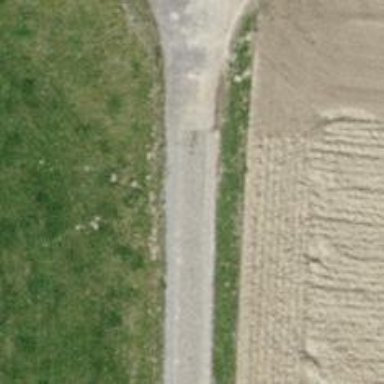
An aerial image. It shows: Track with pebblestone surface graded as grade3.